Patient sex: M
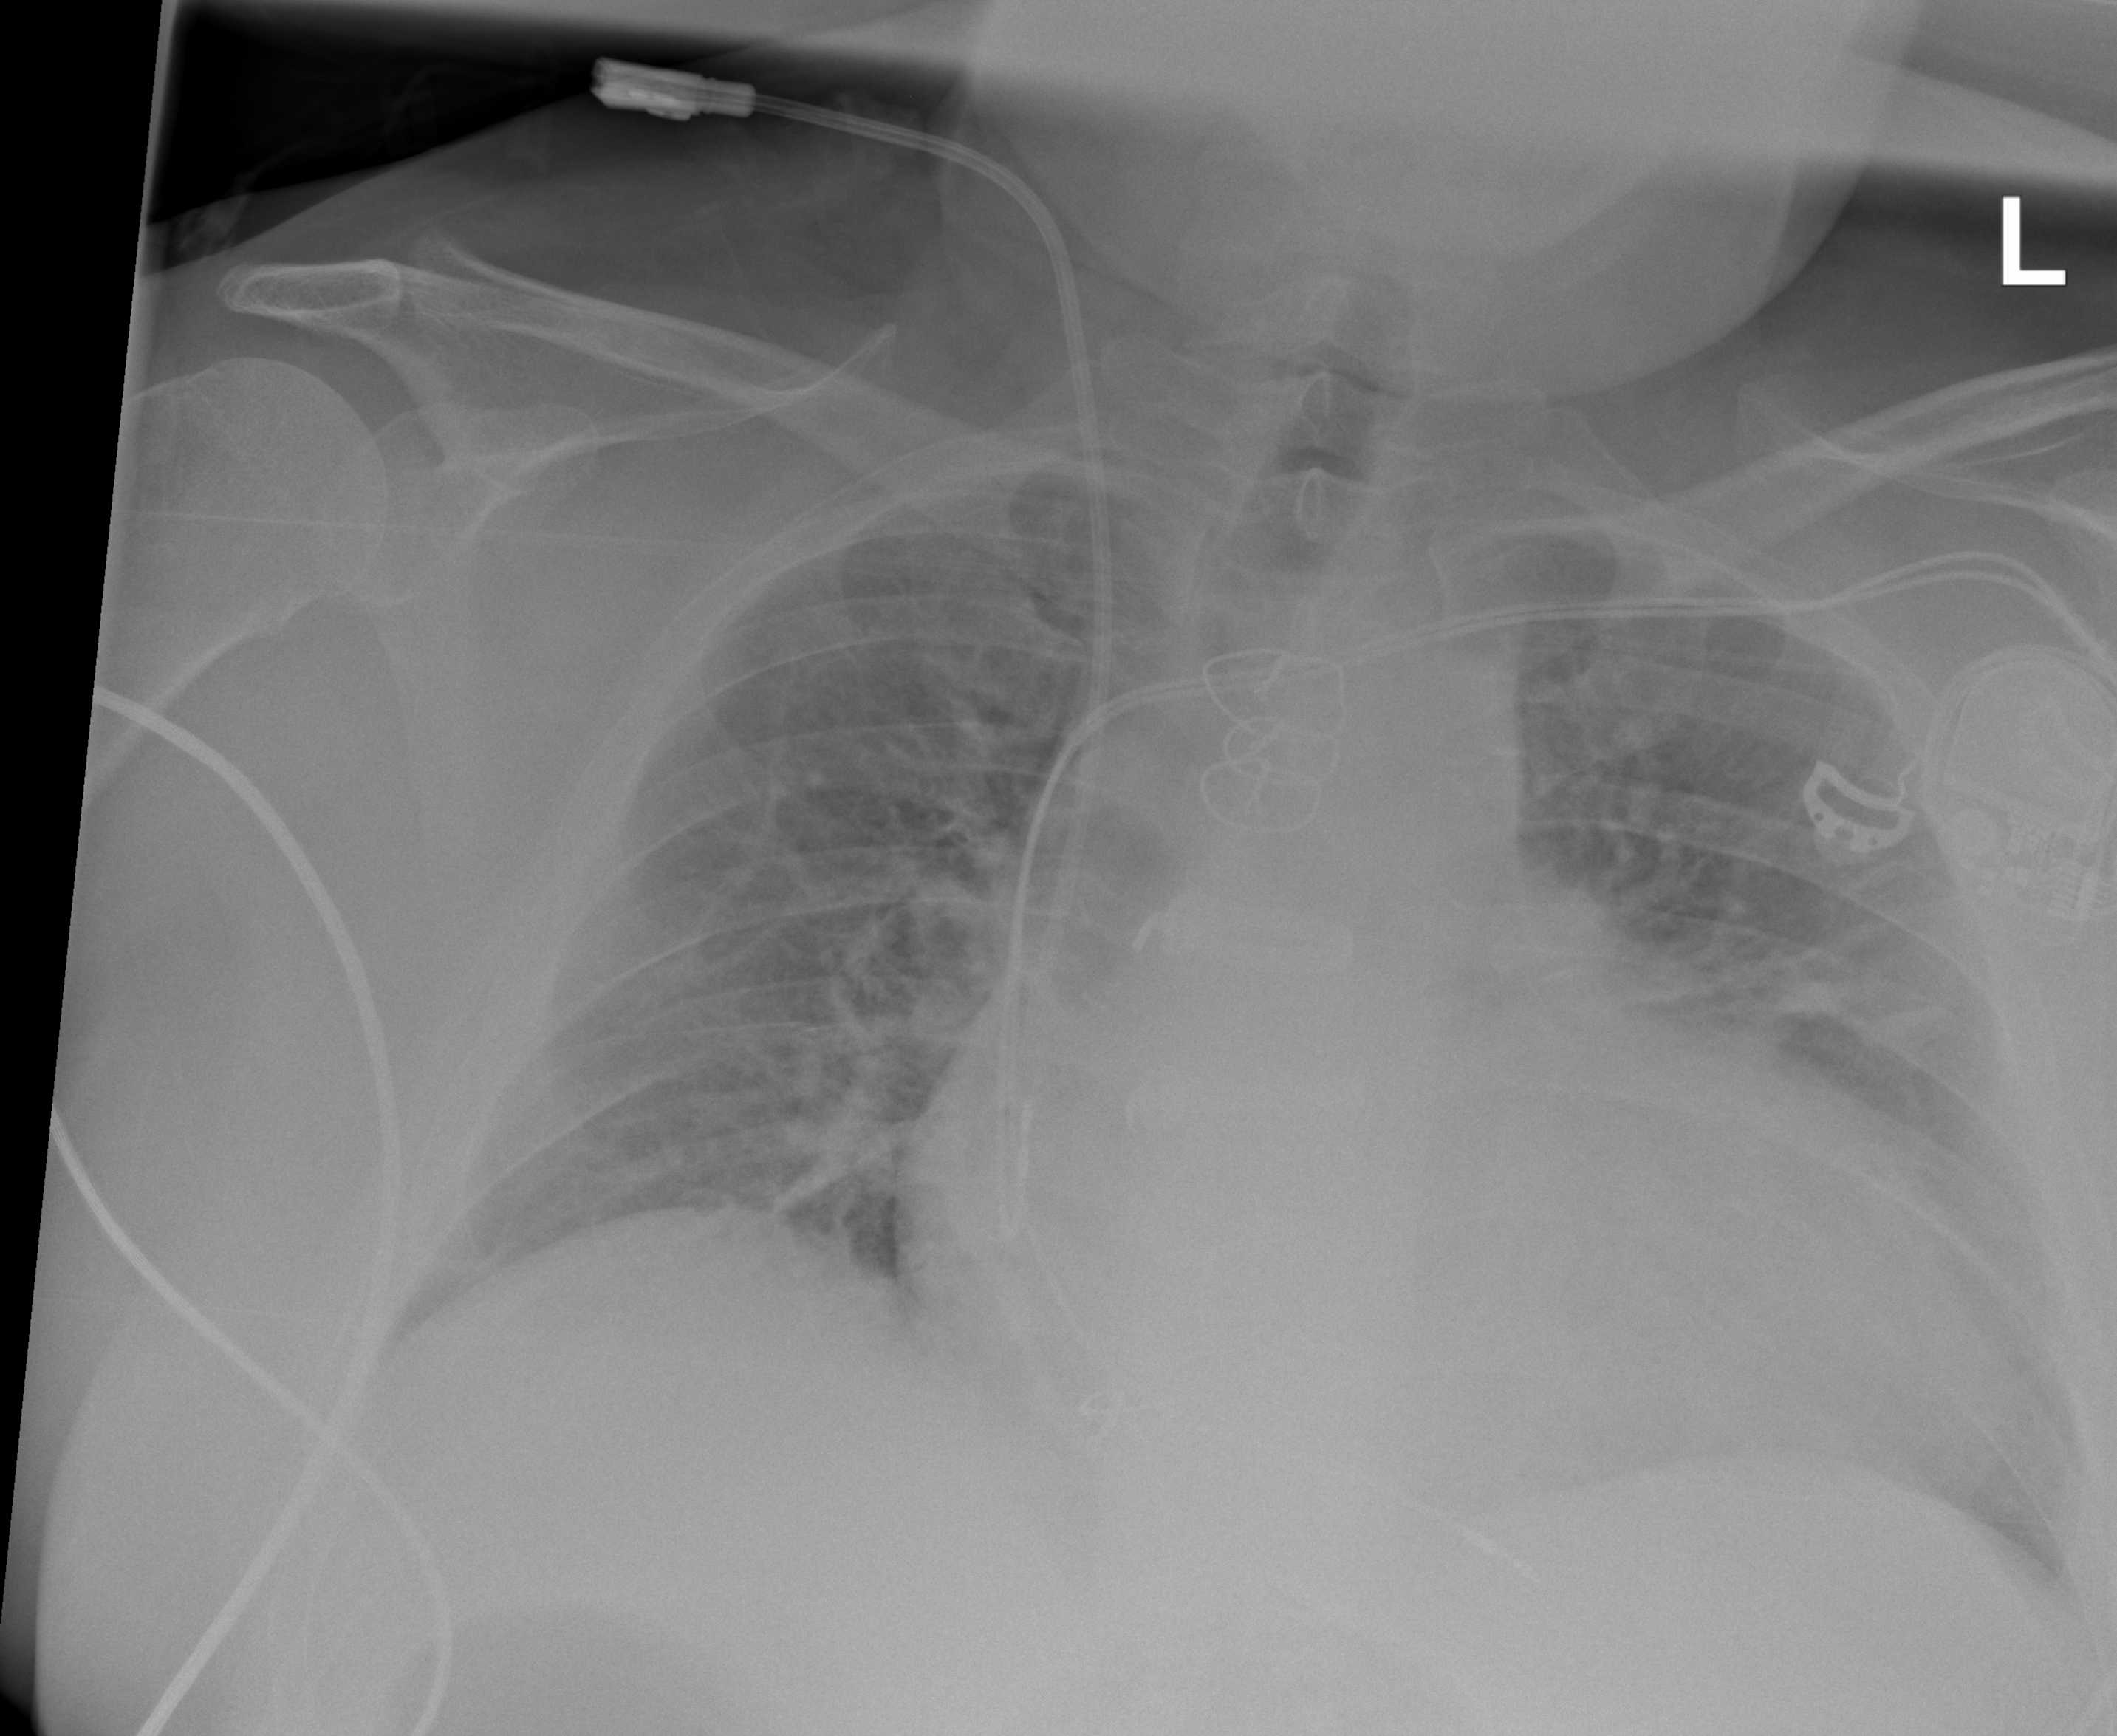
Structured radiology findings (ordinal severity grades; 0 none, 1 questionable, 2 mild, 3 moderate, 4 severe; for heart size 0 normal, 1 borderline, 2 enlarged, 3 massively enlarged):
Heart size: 2
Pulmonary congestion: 2
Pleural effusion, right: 0
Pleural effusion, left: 2
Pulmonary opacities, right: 2
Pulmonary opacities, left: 2
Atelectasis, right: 2
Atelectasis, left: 2